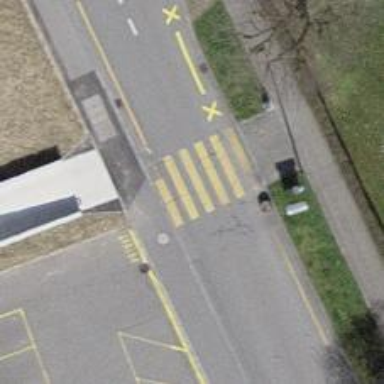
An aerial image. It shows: Zebra crossing on the road.